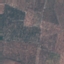
Label: PermanentCrop